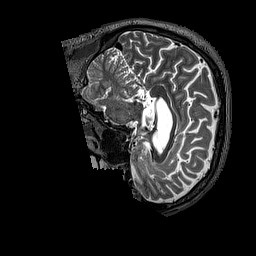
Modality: T2w
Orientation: sagittal
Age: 39
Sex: male
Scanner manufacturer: siemens
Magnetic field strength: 3 T
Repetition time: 3.2 s
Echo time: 0.567 s